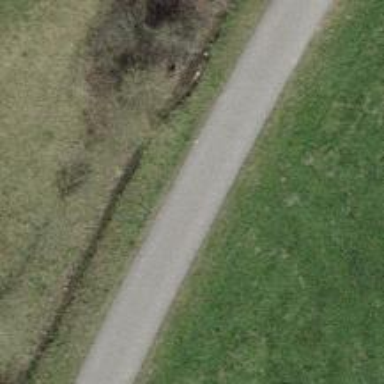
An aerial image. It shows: Asphalt track with grade1 tracktype.